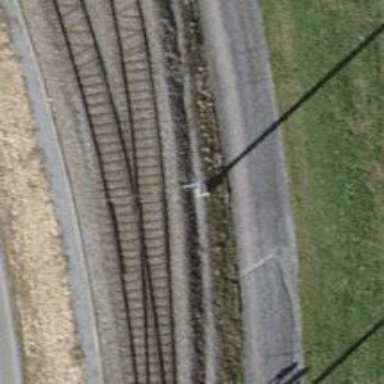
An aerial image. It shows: Rail siding with electrified tracks using contact line.